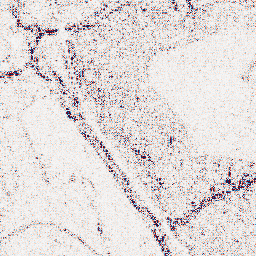
Category: wavelet
Decomposition family: wavelet_dwt
Decomposition parameters: wavelet: db4
level: 1
Upsampling method: quartic
Upsampling parameters: scale: 4
Upsampling scale: 4